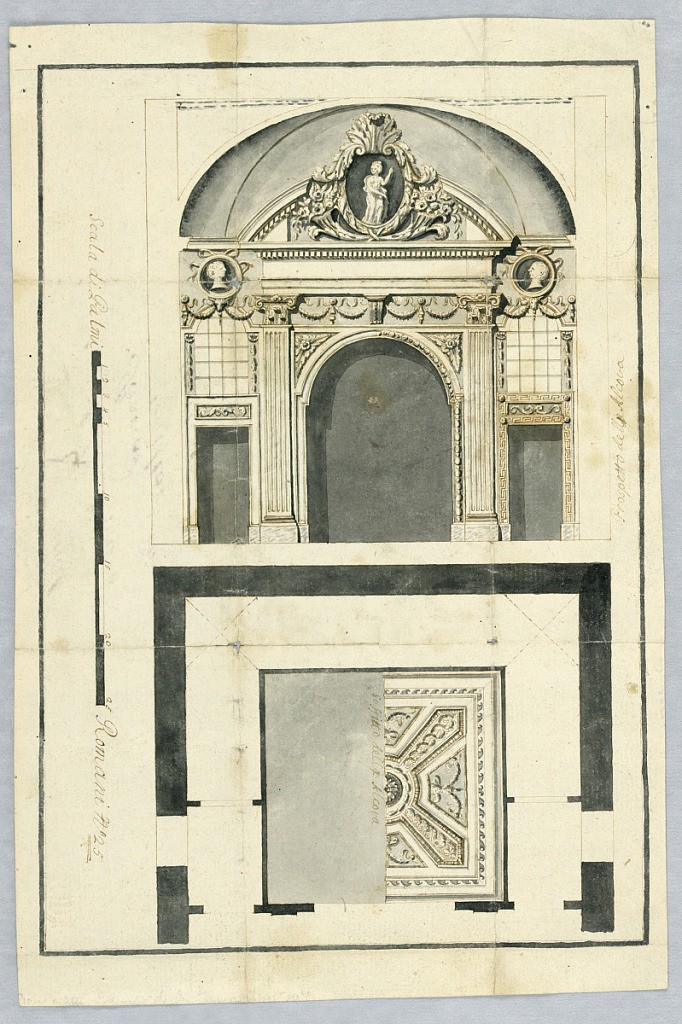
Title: Gate and Ceiling Piece
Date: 18th century
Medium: Pen and ink on paper
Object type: Drawing
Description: Top half shows an ornamented gate with three entry ways. The center entry is an arch. The gate is decorated with vines and leafs as well as busts and a sculpture of a female figure. The bottom half is depicts the right half of a ceiling panel inside of the building.